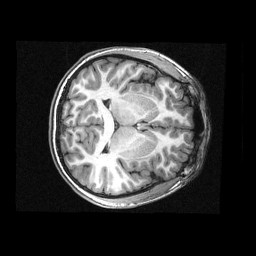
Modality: T1w
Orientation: axial
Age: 10
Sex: male
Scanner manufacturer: siemens
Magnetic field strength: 3 T
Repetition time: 2.3 s
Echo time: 0.00336 s